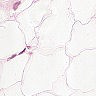
Metastatic tissue present: no